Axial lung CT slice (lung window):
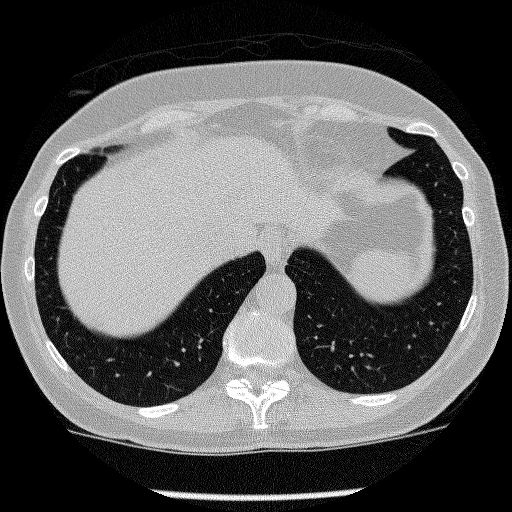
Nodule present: no